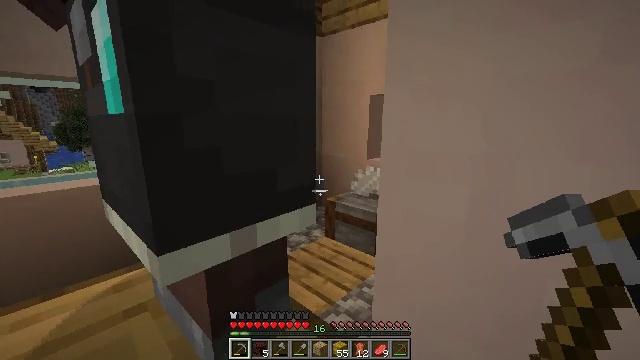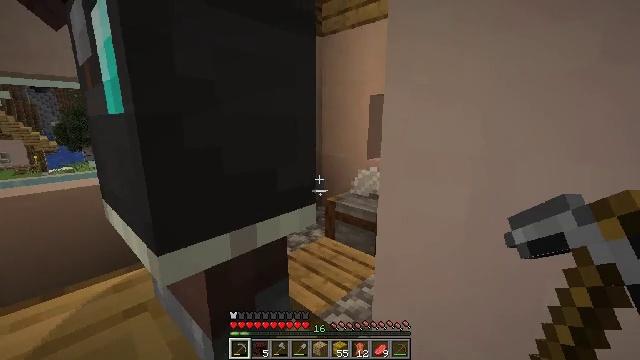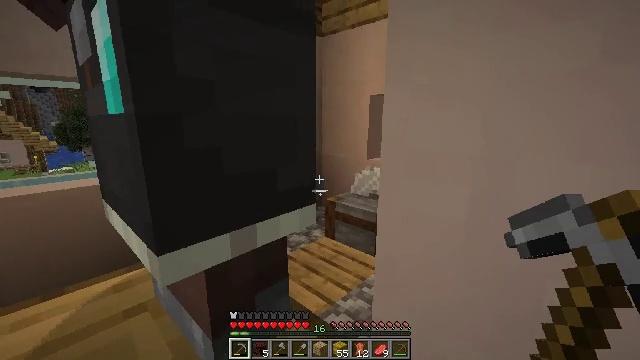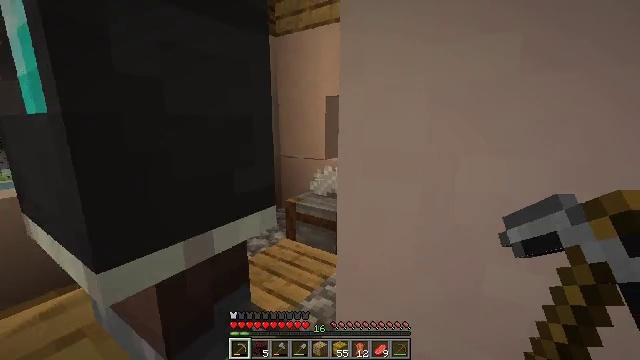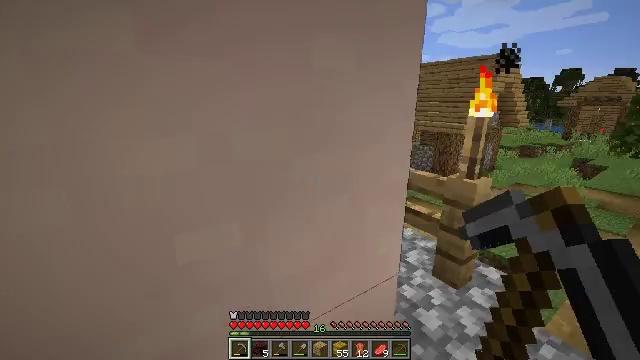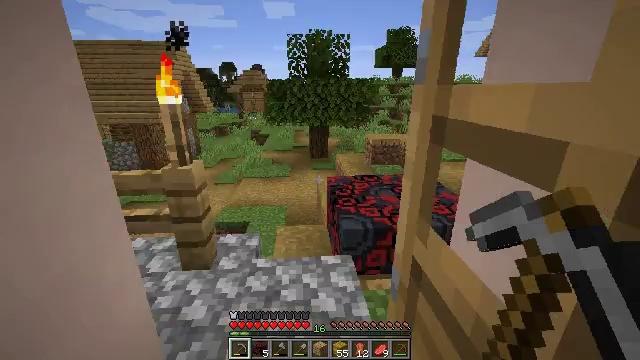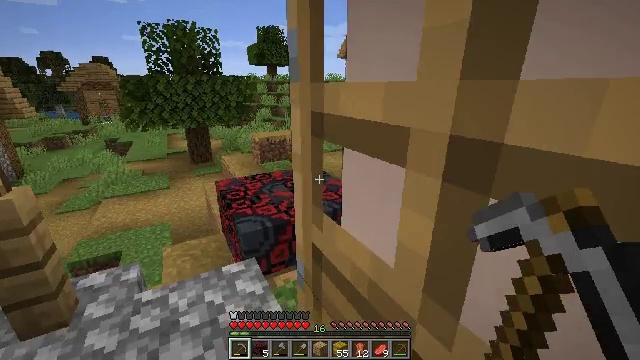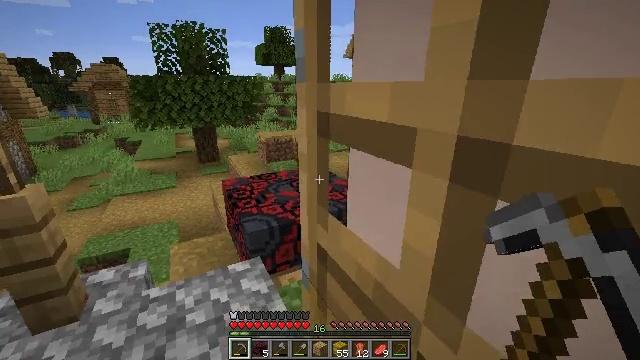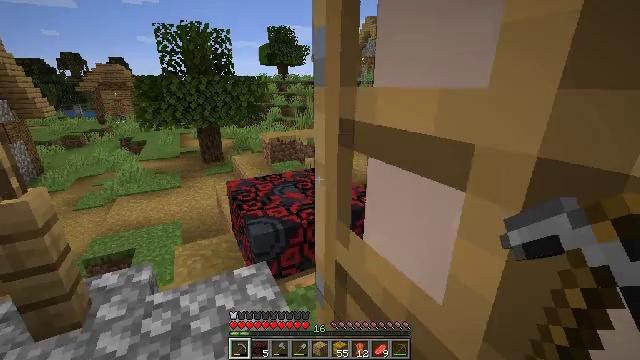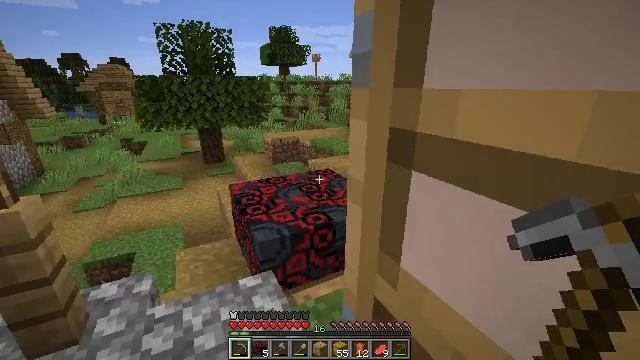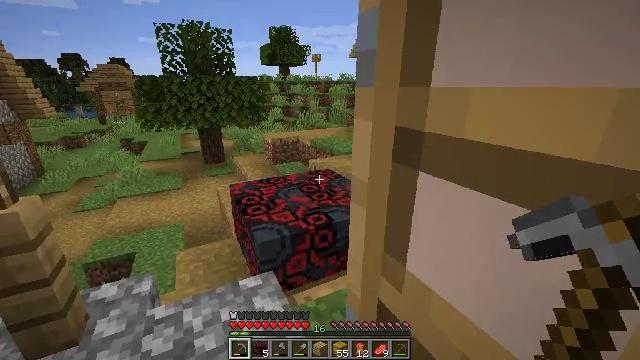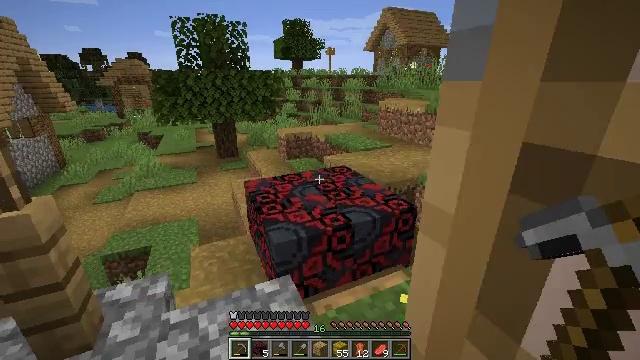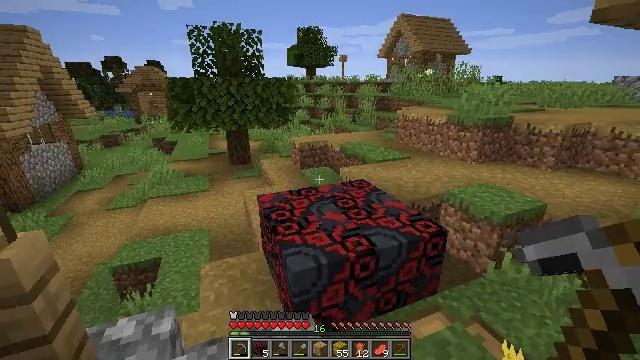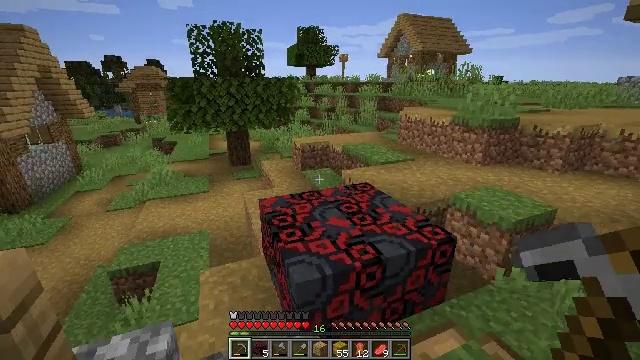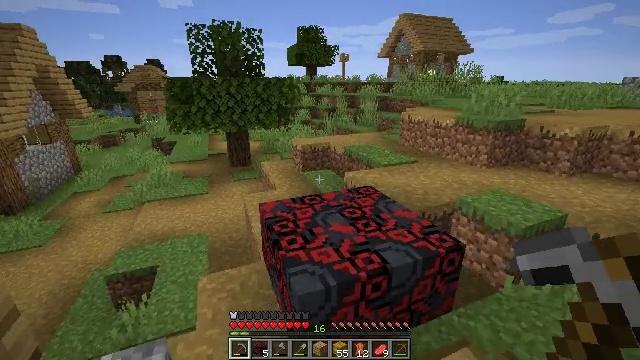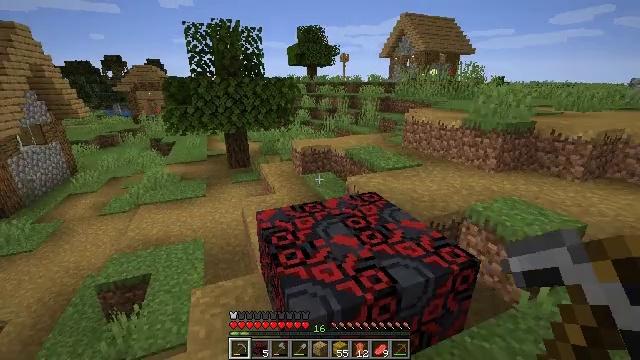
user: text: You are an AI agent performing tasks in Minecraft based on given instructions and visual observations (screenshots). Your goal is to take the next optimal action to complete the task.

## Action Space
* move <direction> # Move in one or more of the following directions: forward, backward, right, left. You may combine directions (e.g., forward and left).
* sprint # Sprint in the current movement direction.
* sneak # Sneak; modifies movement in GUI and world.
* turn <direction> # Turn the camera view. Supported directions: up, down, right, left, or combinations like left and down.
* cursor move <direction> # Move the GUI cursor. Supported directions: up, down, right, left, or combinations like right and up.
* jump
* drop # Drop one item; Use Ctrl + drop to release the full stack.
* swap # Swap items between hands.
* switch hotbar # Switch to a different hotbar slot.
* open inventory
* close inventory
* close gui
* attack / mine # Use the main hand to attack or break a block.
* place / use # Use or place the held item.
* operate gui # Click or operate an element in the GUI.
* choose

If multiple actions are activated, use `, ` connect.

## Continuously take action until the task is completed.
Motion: motion action
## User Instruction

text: Break the black glazed terracotta block.
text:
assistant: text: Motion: no_op
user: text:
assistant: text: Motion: no_op
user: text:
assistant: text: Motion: turn right
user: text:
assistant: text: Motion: turn right and down
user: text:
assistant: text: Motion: turn right and down
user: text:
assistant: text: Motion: turn right
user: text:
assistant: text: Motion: turn left
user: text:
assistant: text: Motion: move forward
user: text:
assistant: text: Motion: move forward
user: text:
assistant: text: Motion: move forward
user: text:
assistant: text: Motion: move forward, turn left and down
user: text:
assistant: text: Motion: move forward, turn left and up
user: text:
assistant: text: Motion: move forward
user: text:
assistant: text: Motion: move forward
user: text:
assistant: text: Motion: move forward
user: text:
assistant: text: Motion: move forward
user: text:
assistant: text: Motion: move forward
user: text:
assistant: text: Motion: move forward, turn right and down
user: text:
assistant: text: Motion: turn right and down
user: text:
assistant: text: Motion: turn right and down
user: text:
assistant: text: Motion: no_op
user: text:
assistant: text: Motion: turn right
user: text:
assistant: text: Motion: turn right
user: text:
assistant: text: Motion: turn down
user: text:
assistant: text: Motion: turn left and down
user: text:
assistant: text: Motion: turn left and down
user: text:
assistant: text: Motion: turn left and down
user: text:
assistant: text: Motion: attack / mine
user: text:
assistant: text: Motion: attack / mine
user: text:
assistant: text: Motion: attack / mine